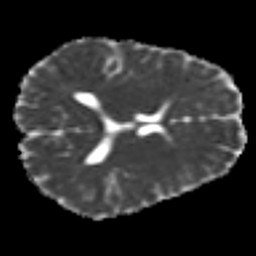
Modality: MD
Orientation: axial
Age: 23
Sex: male
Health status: ill
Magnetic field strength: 3 T
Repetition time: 9 s
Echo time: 0.093 s